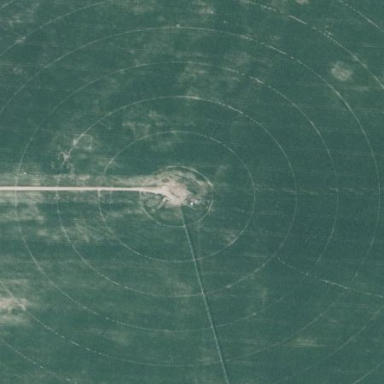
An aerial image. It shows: Irrigation pivot.